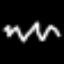
Label: squiggle